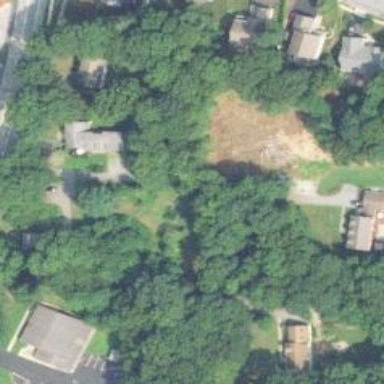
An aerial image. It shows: Residential driveway.